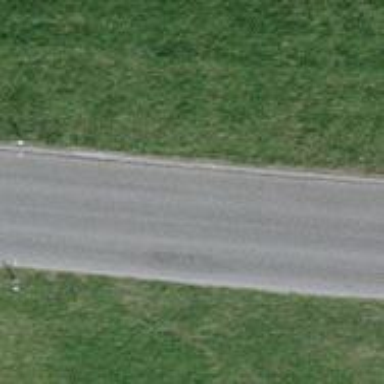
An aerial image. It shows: Tertiary road.